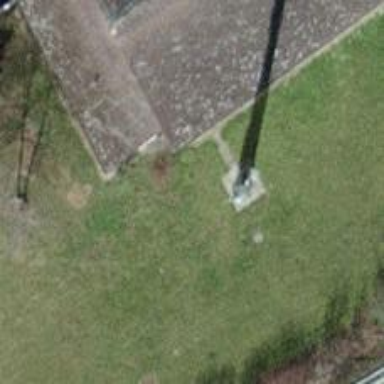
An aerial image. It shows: Communication tower.